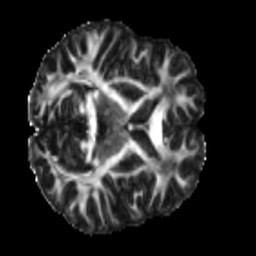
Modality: FA
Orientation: axial
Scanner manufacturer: siemens
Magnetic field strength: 3 T
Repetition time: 4 s
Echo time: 0.0594 s